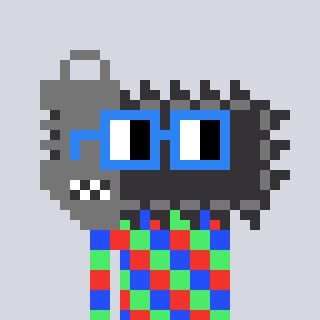
a pixel art character with square blue glasses, a chainsaw-shaped head and a purple-colored body on a cool background